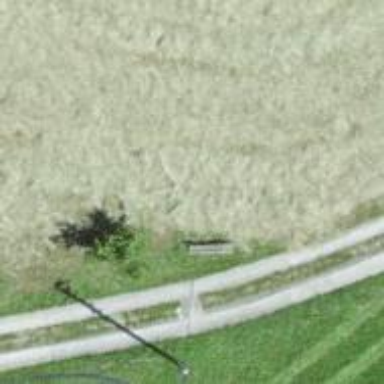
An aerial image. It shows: Bench.